Interaction volume radius: 5 \u00c5
Interaction volume height: 10 \u00c5
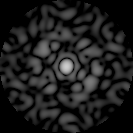
Disorder parameter: 0.8299